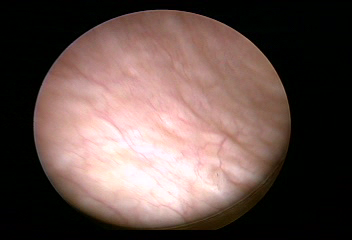
Modality: WLC
Class: Normal mucosa
Bladder cancer association: No